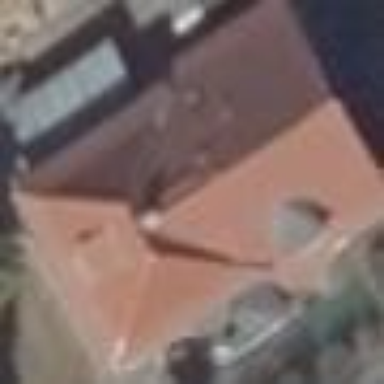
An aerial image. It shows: Hipped roof house.